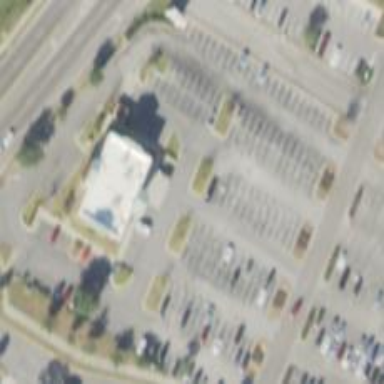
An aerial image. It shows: Parking space is available.